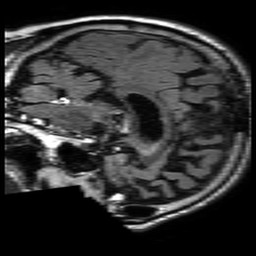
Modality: FLAIR
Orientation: sagittal
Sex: male
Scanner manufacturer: philips
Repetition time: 11 s
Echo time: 0.125 s